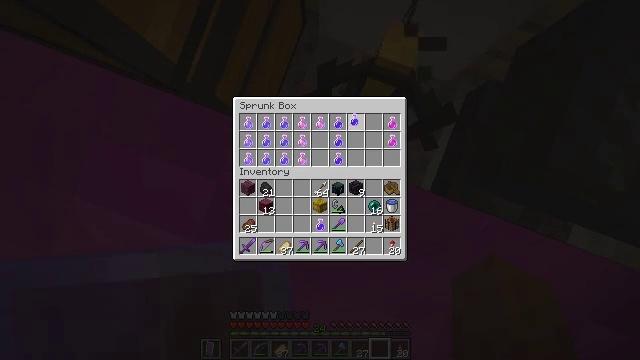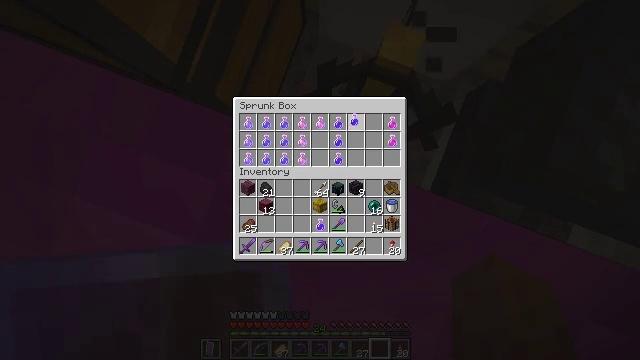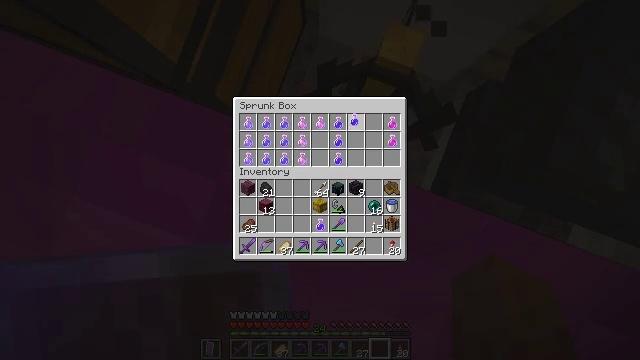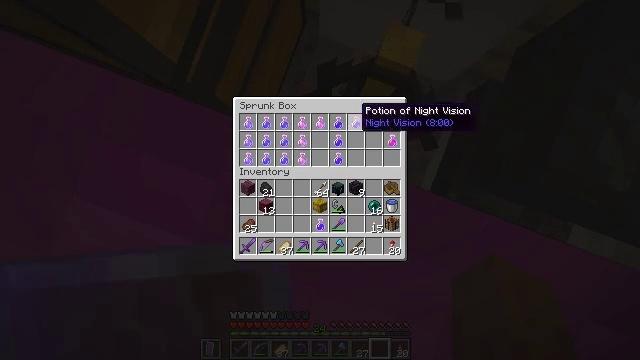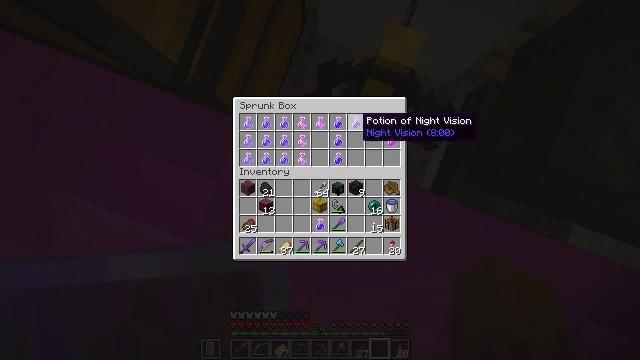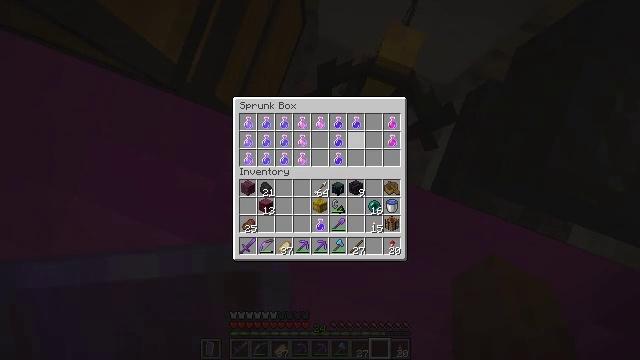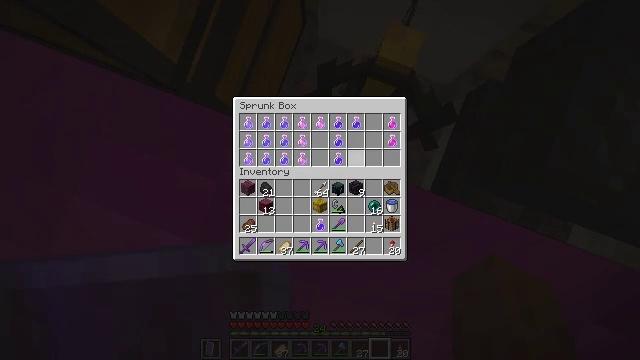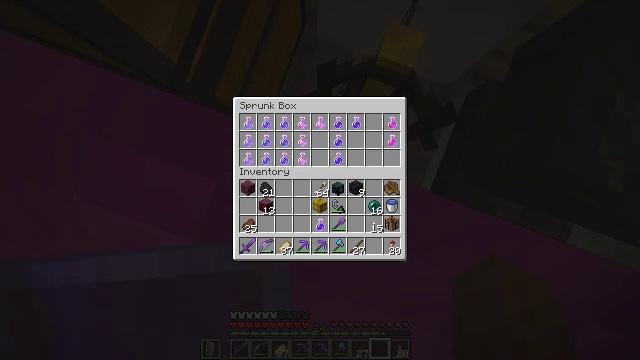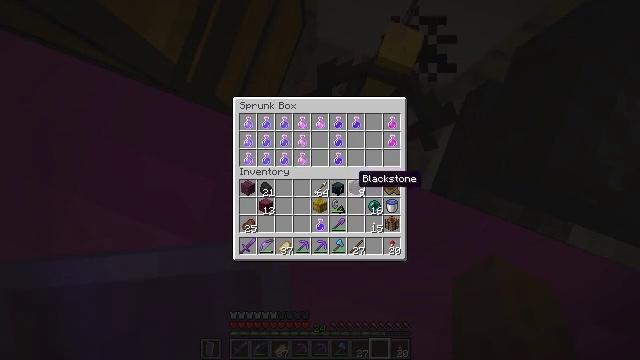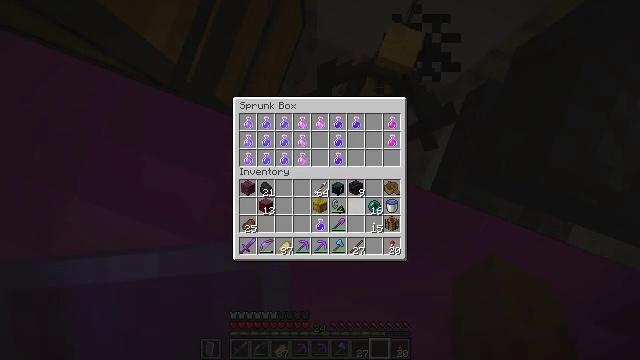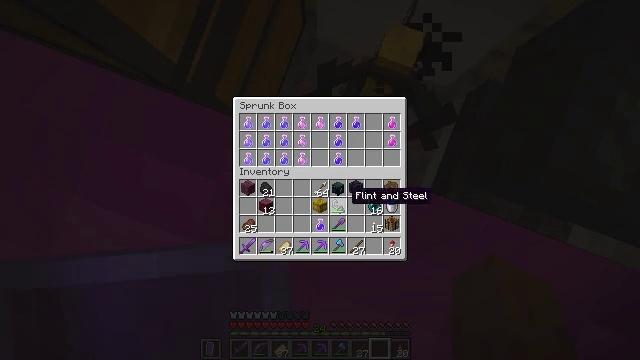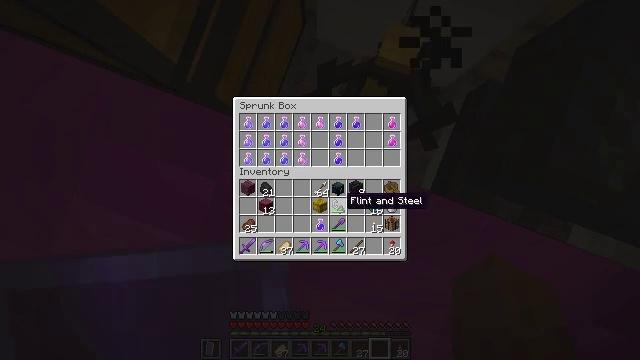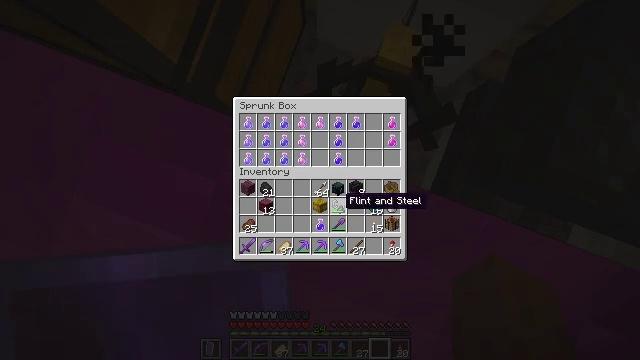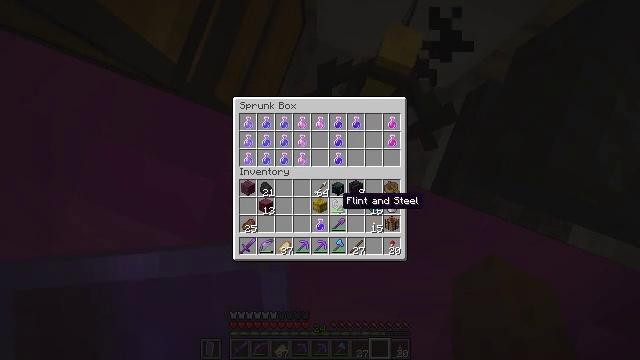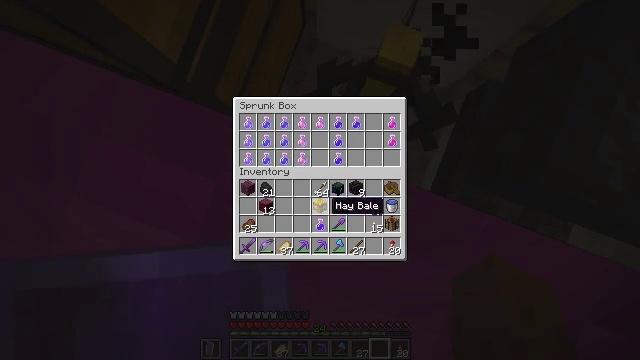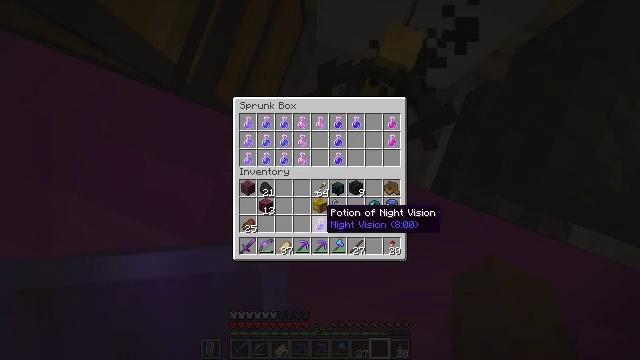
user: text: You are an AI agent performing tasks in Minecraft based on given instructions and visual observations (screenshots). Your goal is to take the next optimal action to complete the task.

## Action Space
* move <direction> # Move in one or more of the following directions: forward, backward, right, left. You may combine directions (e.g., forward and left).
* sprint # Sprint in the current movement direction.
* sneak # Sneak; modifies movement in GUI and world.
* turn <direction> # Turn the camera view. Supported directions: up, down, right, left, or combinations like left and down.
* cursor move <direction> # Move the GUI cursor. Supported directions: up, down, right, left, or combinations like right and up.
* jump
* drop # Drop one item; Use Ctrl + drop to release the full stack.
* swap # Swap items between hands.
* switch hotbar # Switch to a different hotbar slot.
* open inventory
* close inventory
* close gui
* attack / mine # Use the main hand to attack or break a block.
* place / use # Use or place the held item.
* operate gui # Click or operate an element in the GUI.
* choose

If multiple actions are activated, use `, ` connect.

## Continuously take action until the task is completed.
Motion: motion action
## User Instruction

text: Attack the magenta shulker box to retrieve it.
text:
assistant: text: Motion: attack / mine
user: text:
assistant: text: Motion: attack / mine
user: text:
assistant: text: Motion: no_op
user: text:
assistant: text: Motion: turn down
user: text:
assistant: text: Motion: turn down
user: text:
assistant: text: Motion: turn down
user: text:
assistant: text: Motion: turn down
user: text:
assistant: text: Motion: turn down
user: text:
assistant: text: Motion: turn down
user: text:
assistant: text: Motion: no_op
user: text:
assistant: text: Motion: no_op
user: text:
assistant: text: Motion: no_op
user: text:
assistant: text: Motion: no_op
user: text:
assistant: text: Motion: turn left
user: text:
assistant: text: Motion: turn down
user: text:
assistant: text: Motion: no_op
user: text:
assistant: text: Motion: no_op
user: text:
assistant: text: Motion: no_op
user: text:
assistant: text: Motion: no_op
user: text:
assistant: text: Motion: attack / mine
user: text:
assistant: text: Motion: attack / mine
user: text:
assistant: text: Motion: attack / mine
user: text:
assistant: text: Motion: turn right and up
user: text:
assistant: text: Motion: turn right and up
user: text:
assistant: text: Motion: turn up
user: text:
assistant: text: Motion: no_op
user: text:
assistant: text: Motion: turn up
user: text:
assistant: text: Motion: no_op
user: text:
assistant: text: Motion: no_op
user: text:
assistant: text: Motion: turn up